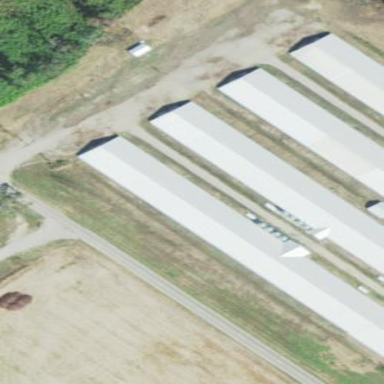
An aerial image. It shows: Farm auxiliary building.